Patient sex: M
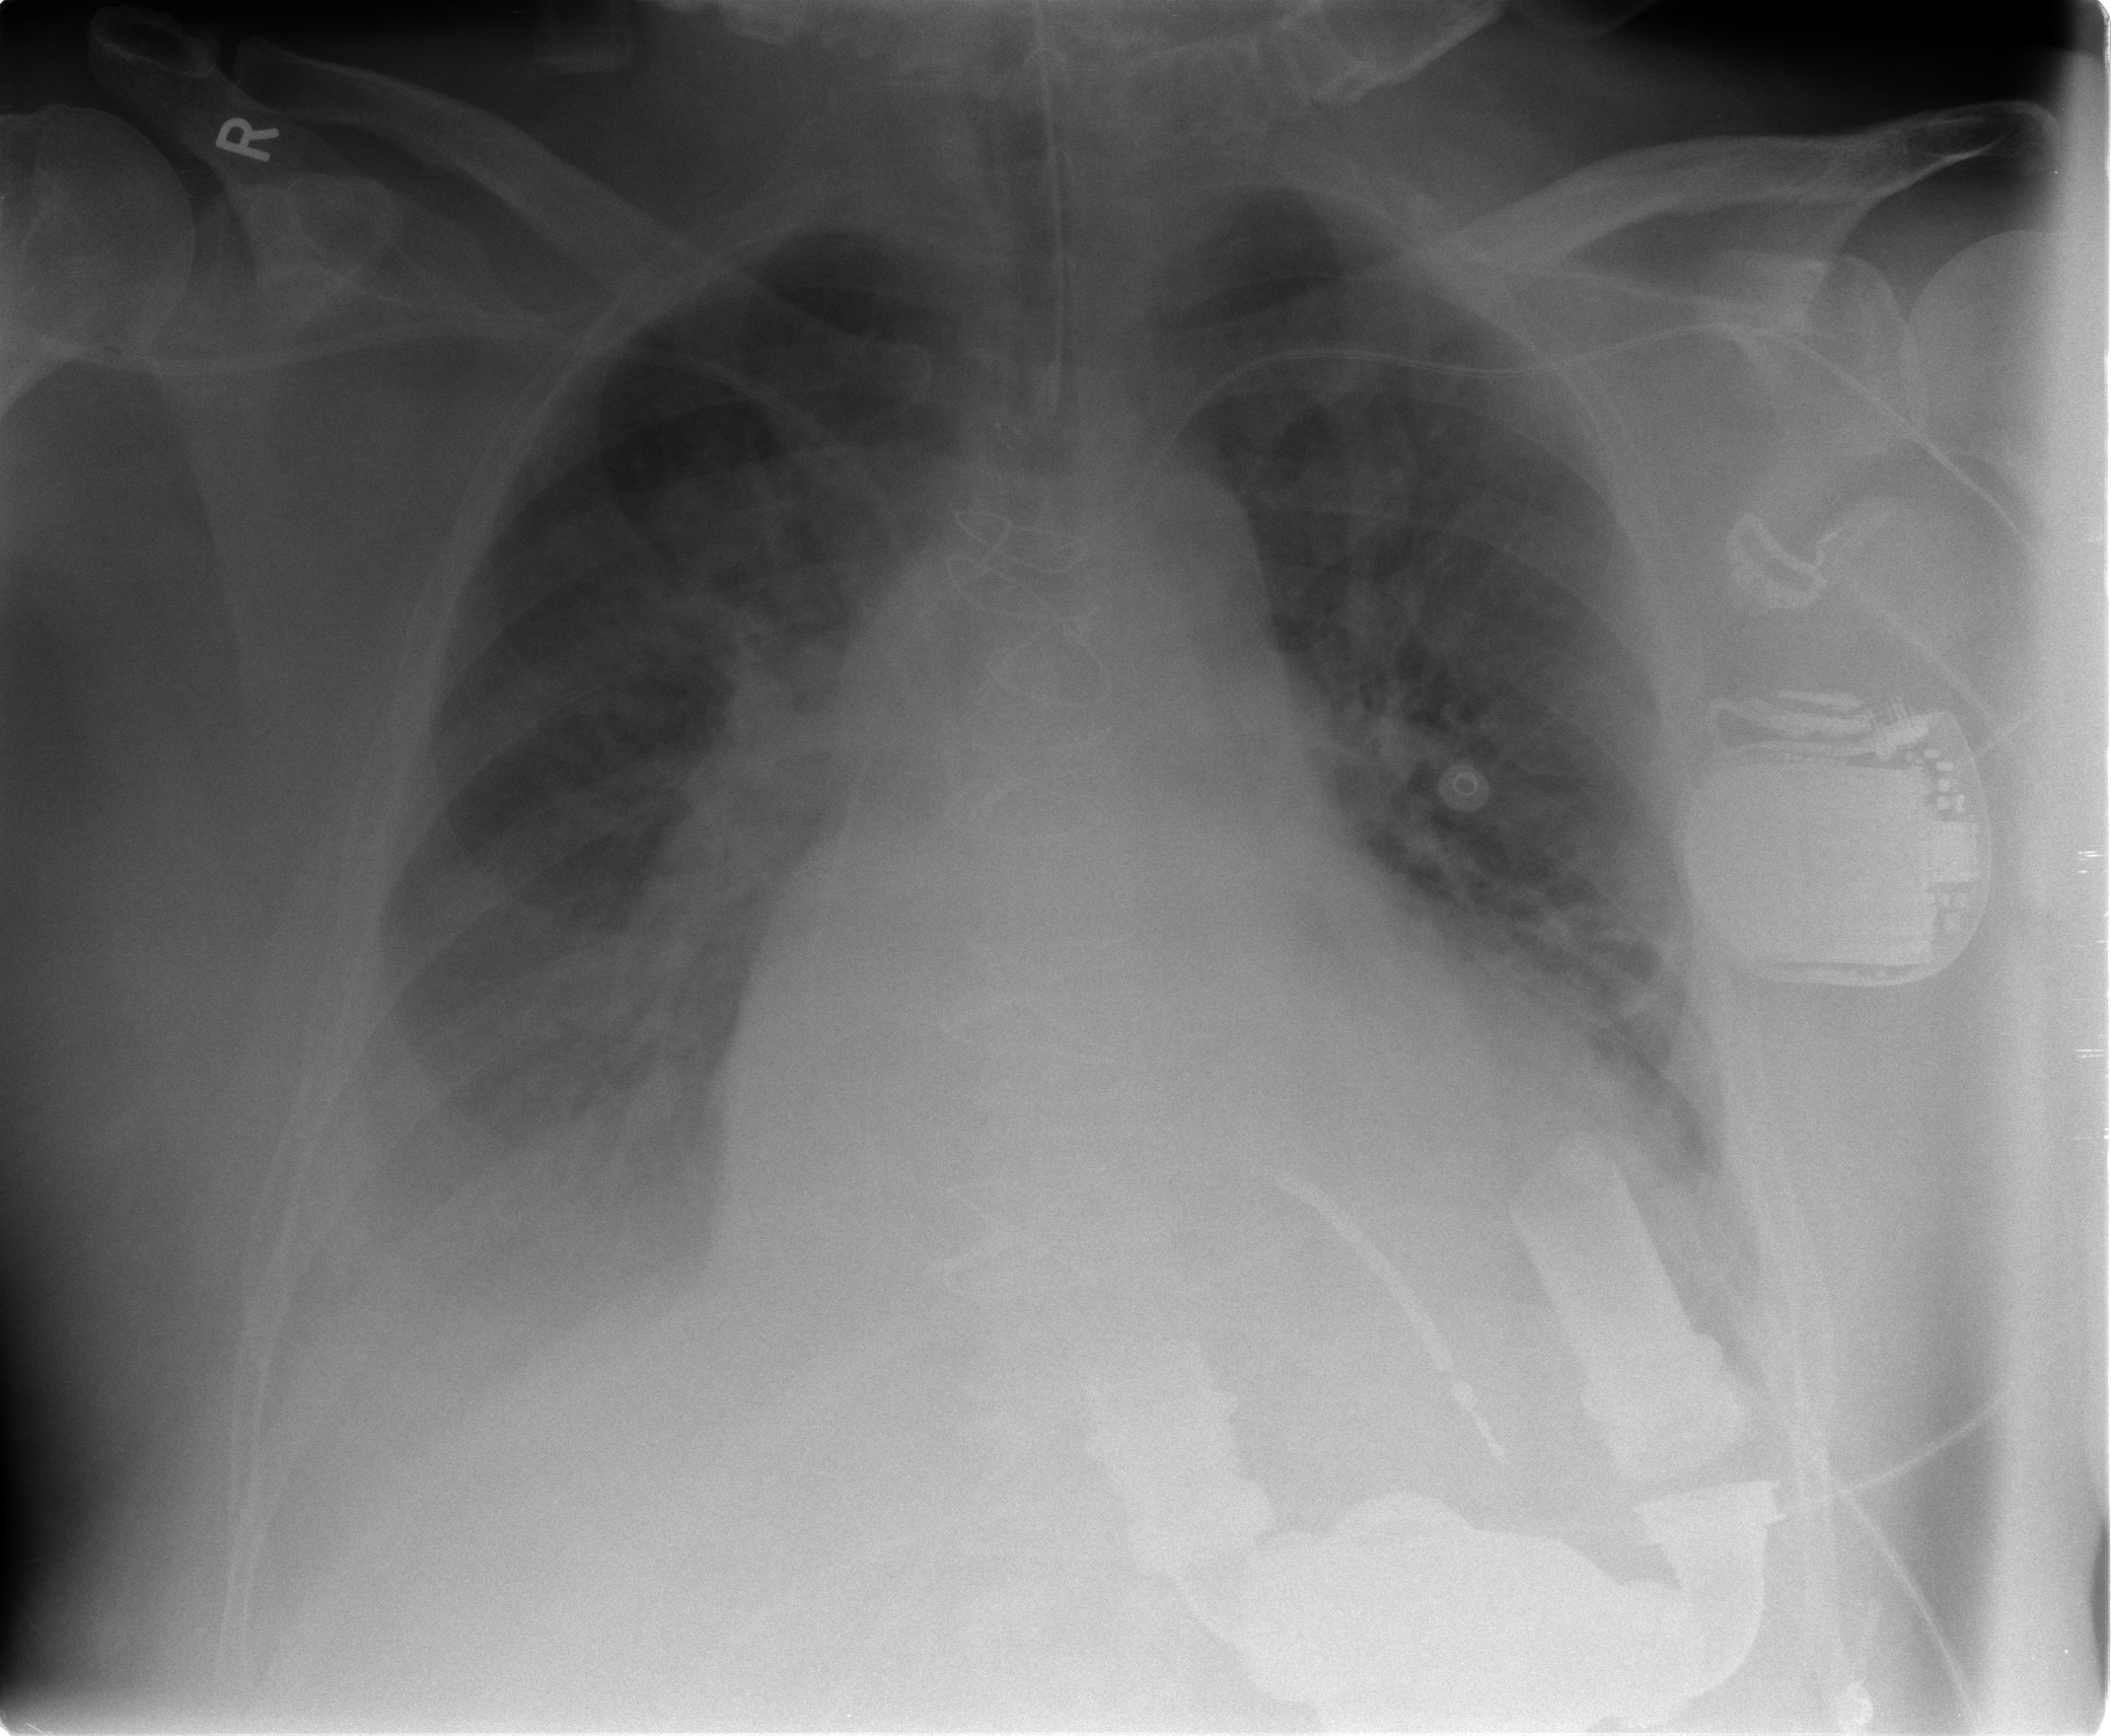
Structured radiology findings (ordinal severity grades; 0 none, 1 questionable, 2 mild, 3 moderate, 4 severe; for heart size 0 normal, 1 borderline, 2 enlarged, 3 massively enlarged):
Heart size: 3
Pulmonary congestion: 3
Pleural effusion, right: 3
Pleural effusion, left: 2
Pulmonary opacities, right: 2
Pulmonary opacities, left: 2
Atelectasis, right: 3
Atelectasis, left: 2